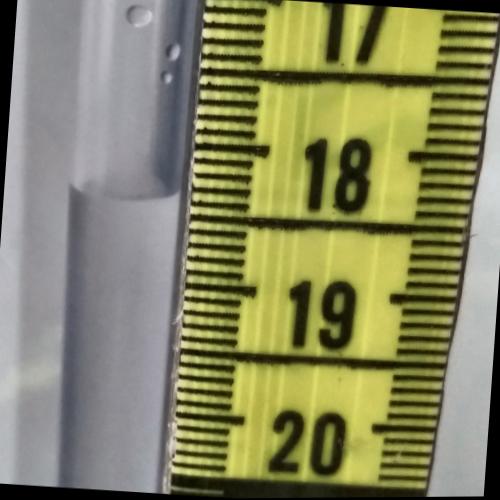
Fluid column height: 18.3 cm